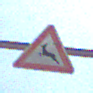
Verkehrszeichen: WildwechselRechts
Umgebung: Outdoor, Nature
Tageszeit: Midday
Wetter: PartlyCloudy
Licht: Natural
Jahreszeit: NotSpecified
Kontrast: HighContrast